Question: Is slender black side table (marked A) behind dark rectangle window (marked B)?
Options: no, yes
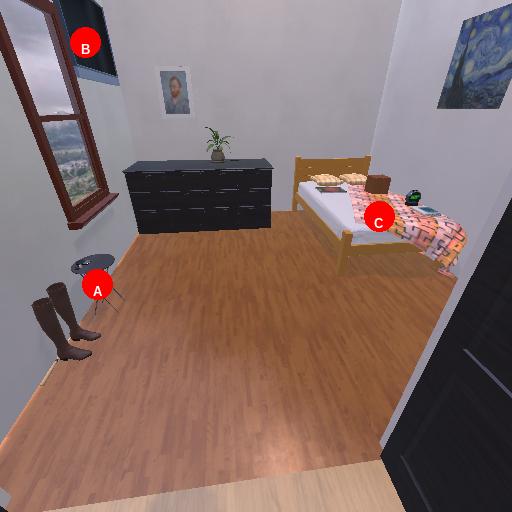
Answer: no